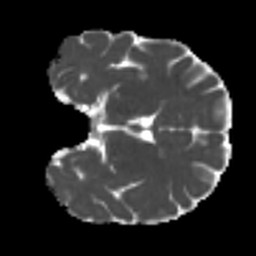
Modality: MD
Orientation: coronal
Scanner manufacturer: siemens
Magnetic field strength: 3 T
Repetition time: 4 s
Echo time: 0.0594 s